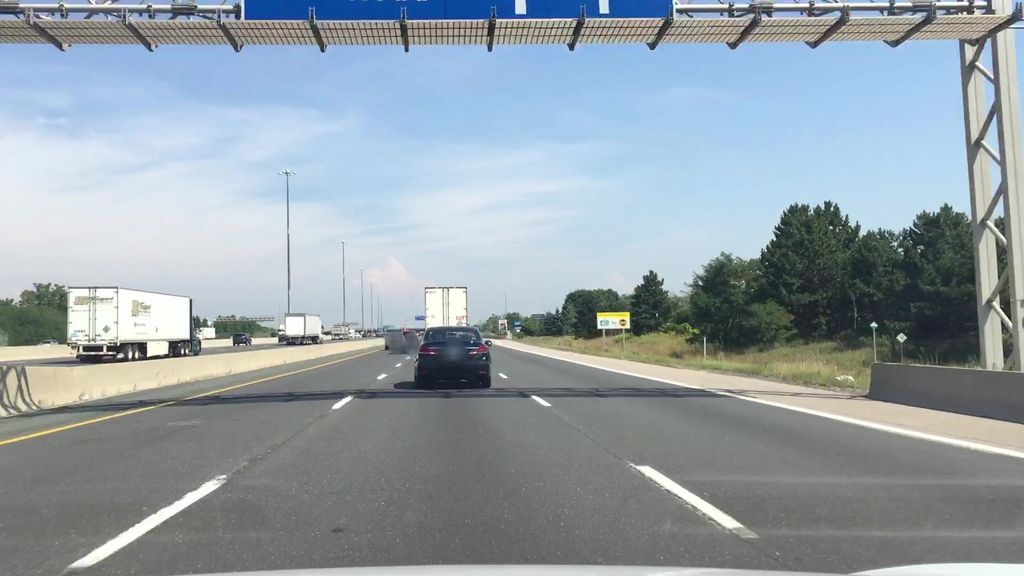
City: toronto